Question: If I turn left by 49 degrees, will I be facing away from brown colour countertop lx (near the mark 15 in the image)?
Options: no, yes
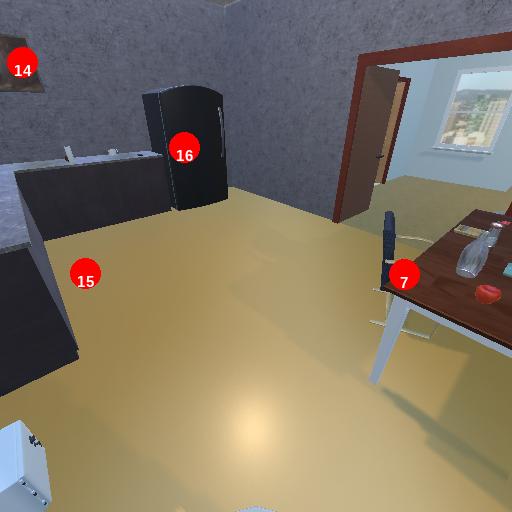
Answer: no